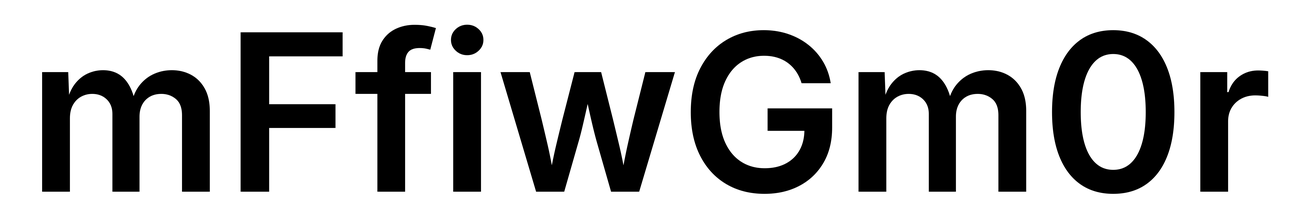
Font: Inter_SemiBold